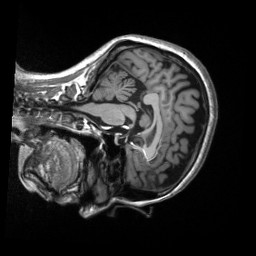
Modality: T1w
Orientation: sagittal
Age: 39
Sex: female
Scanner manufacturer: siemens
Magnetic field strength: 3 T
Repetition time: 2.53 s
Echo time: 0.00219 s